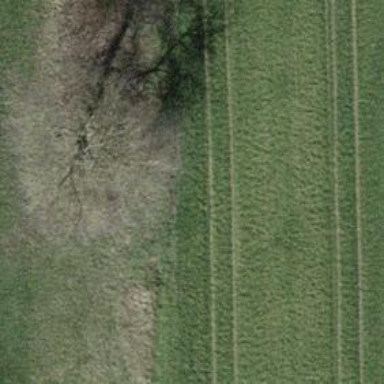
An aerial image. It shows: Ditch in the surroundings.